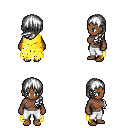
a pixel art fantasy rpg character, female body template, human, dark skin, yellow tattered cape, white pants, white left-swept hairstyle, four views (front, back, left, right), 2x2 character sprite sheet, small pixel art, hard edges, no anti-aliasing